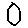
Label: hexagon